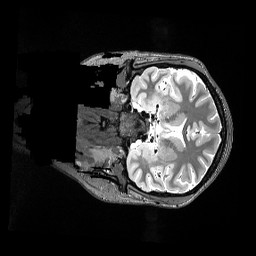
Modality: T2w
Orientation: coronal
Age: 21
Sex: female
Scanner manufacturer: siemens
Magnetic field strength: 3 T
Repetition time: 3.2 s
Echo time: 0.562 s